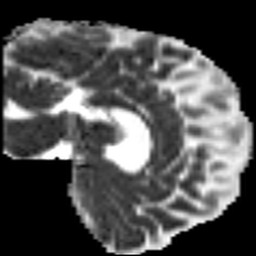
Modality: MD
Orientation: sagittal
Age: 32
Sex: male
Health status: healthy
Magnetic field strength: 3 T
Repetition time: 9 s
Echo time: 0.093 s